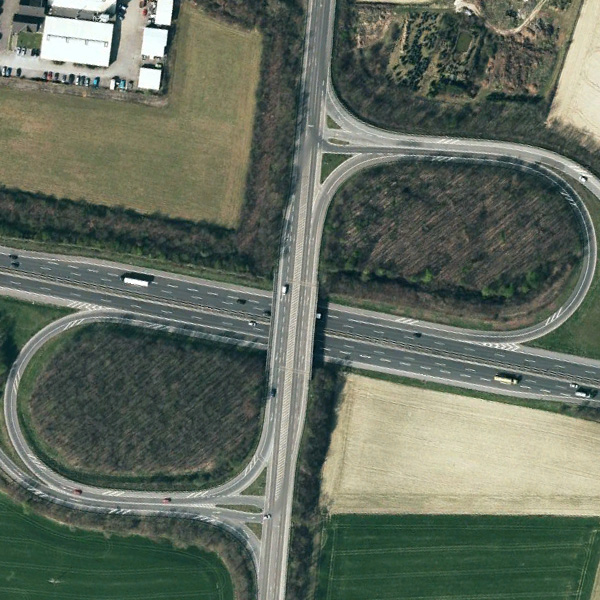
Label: Viaduct